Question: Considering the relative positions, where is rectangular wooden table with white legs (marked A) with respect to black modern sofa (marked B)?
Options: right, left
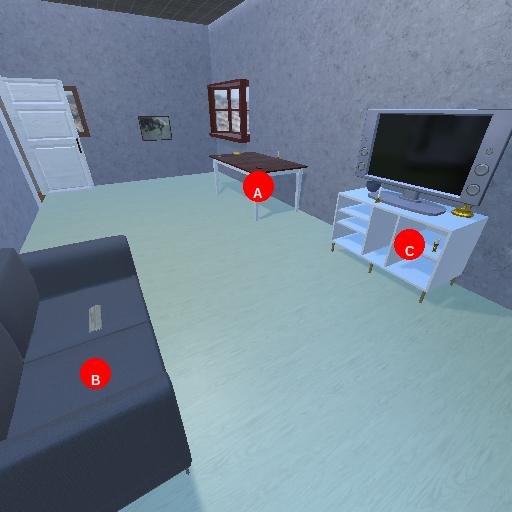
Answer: right